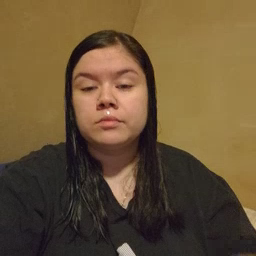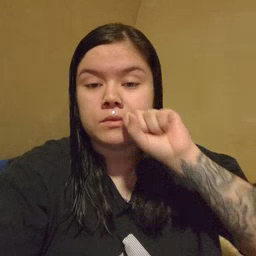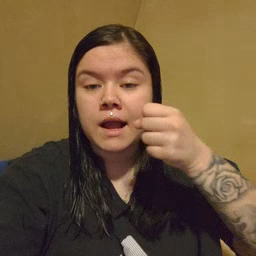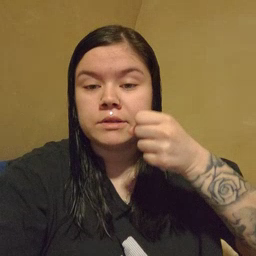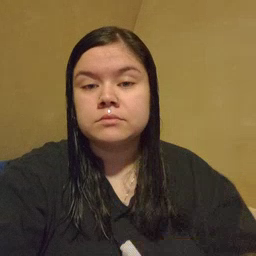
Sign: carrot